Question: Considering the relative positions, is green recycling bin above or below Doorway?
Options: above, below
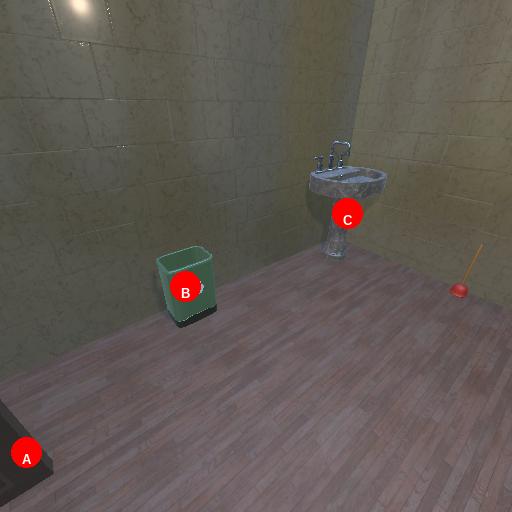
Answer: above